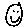
Label: smiley face